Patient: sex M, age 77
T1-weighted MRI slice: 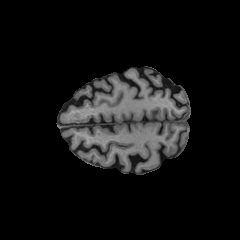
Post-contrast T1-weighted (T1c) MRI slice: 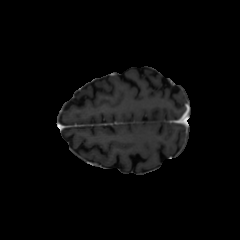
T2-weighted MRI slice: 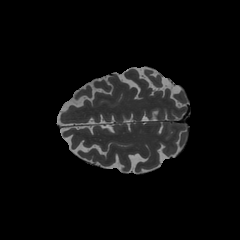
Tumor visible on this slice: no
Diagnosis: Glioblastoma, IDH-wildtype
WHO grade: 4